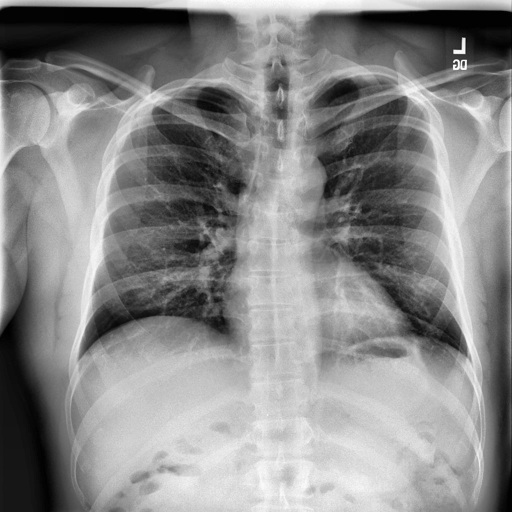
Finding: NORMAL